Question: Lets say I have this structure ( no classes , no Id's): - it's a location finding question
'divs'
div ('d0') wrapps a repeating structure like :

And let's say I have '$(this)' as the 'd1'
Is there any traverse function , method , solution for getting the other 2 'd1' ? ( or all 'd1's'.it doesn't matter..)
I'll prase it with words :
> I'm '$(this)=d1'. I have a parent ( which is 'd2' , can be more ....this is just for my sample) which has a parent
('d3' ) and hence, I have 2 more exact elements like me.
how can I get them ? <URL>
# edit
Maybe I wasn't clear but I don't have to know the structure. I just have '$(this)' and it should find by itself other twins relative to 'd0' ( as same as its position)
so it should be something like :
'''
function getLikeMyself(objWhichIsThis , contextDivElement)
{
}
execute : getLikeMyself(theDivWhishIsThis, divElemtnWhichIs_d0)
'''
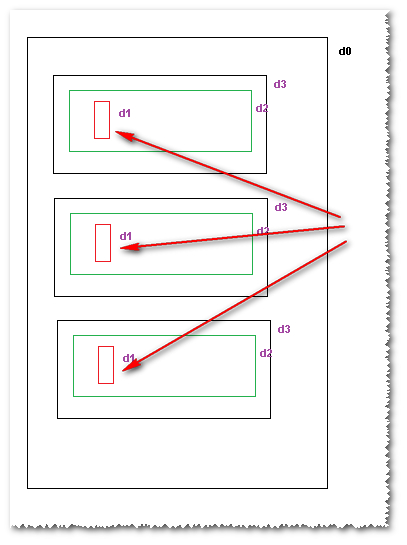
Answer: This is my new try, a '.me()' method that will return you the selector of the current element built up until the 'body'.
'''
$.fn.me = function(){
return this.first().parentsUntil("body").andSelf().map(function(){
return this.tagName;
}).get().join(">");
};
'''
Usage:
'''
var selector = $(this).me();
var $twins = $(selector);
'''
<URL>
---
An alternative version that accepts a root element as an argument:
'''
$.fn.me = function(root){
return this.first().parentsUntil(root).andSelf().map(function(){
return this.tagName;
}).get().join(">");
};
'''
Usage:
'''
var selector = $(this).me("#root");
var $twins = $(selector, "#root");
'''
<URL>
---
A third version that keeps the relative position of the descendants of the topmost element under the root element. For example, it will return 'DIV>DIV:nth-child(1)>SPAN:nth-child(2)' instead of a generic 'DIV>DIV>SPAN' selector.
'''
$.fn.me = function(root){
return this.first().parentsUntil(root).andSelf().map(function(){
var eq = i ? ":nth-child(" + ($(this).index() + 1) + ")" : "";
return this.tagName + eq;
}).get().join(">");
};
'''
Usage:
'''
var selector = $(this).me("#root");
var $twins = $(selector, "#root");
'''